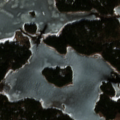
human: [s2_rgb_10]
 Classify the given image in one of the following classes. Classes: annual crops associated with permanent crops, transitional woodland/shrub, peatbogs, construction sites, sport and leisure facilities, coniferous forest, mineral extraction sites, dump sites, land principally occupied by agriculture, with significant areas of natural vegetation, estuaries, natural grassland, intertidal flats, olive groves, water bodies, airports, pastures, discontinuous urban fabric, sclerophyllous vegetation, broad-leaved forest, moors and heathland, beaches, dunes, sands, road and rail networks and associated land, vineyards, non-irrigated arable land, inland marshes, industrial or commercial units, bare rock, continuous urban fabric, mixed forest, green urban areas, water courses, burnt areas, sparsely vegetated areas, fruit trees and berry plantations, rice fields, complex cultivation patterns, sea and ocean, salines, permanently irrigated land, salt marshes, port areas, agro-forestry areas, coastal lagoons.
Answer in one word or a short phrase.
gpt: coniferous forest, sea and ocean